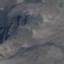
Land use / land cover class: HerbaceousVegetation